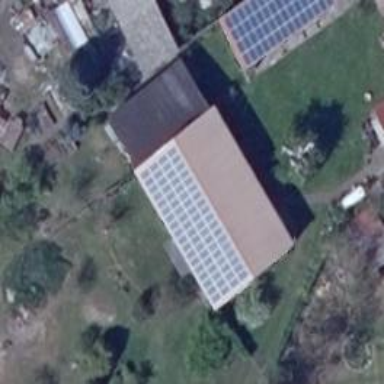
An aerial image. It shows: Solar photovoltaic panel generator producing electricity as small installation.